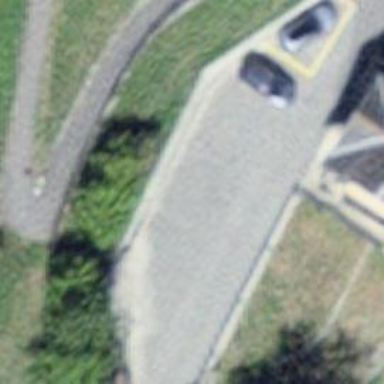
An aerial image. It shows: Parking area.